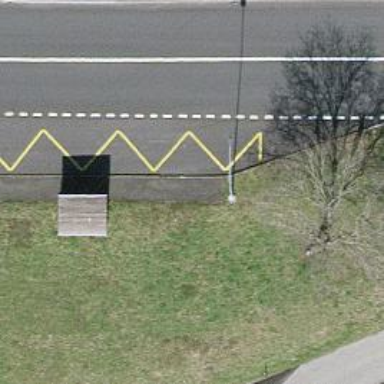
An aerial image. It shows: Bus stop along the road.